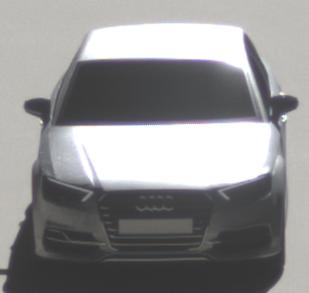
Make: Audi
Model: S3
Detailed model: 8V
Model produced from: 2013
Model produced until: 2020
Doors: 4
Color: white
Road condition: dry road
Daytime: midday
Contrast: high contrast